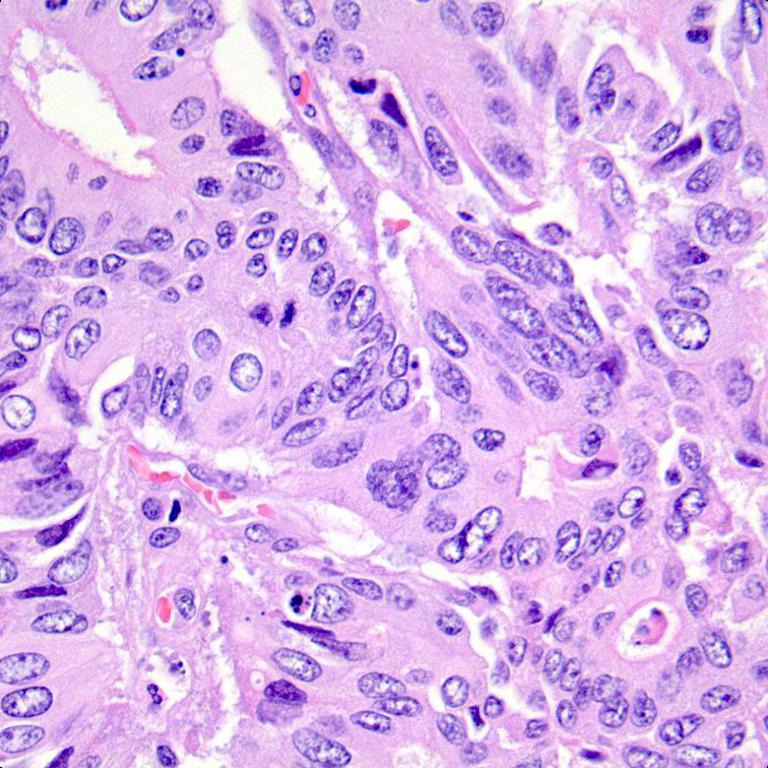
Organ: colon
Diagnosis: adenocarcinomas